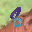
Label: 8